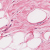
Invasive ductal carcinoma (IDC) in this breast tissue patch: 0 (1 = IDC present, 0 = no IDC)